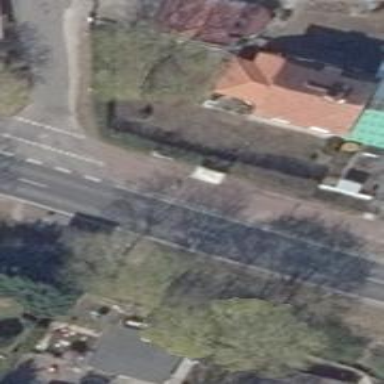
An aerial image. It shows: Public transport stop position.